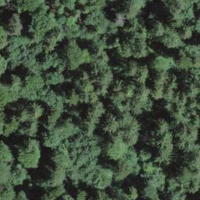
EUNIS habitat code: 44
Species observed at this site:
Melittis melissophyllum